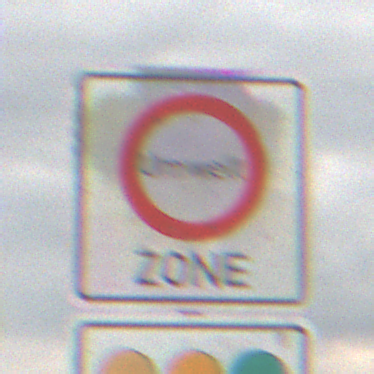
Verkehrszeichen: BeginnUmweltzone
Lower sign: FreistellungVomVerkehrsverbot1
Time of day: MorningAfternoon
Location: Outdoor (Nature)
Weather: Overcast
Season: NotSpecified
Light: Natural